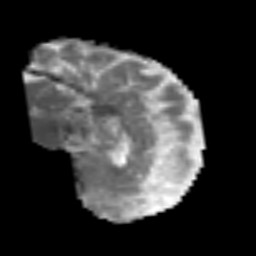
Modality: MD
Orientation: sagittal
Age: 55
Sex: male
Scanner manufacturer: siemens
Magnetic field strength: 3 T
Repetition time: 6.1 s
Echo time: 0.101 s